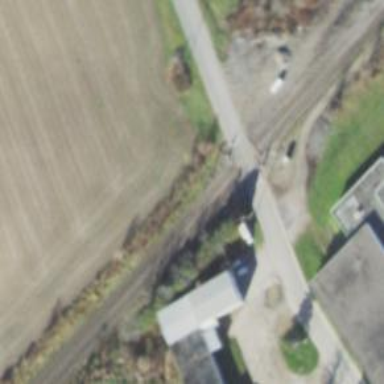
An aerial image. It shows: Level crossing along the railway.